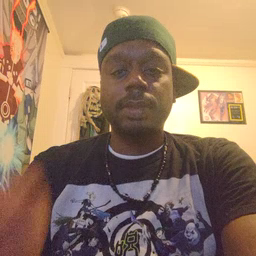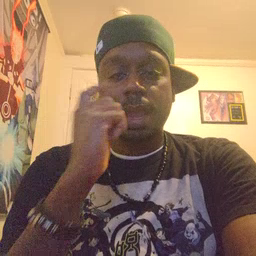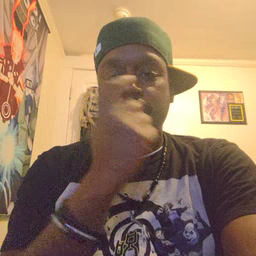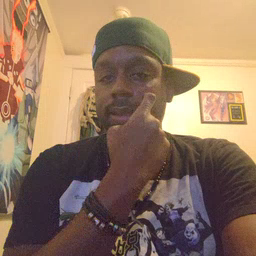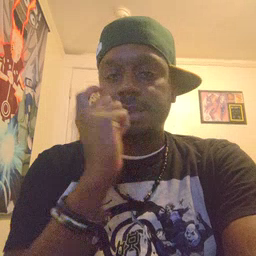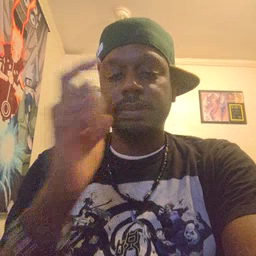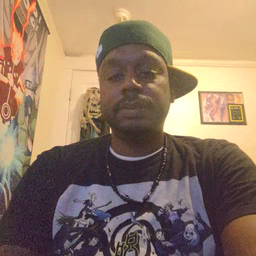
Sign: eye